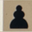
Piece: bP